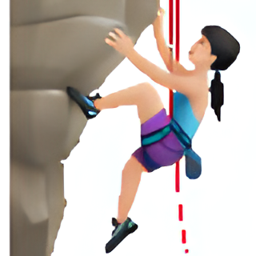
Name: person climbing
Emoji: 🧗🏻
Group: People & Body
Sub-group: person-activity